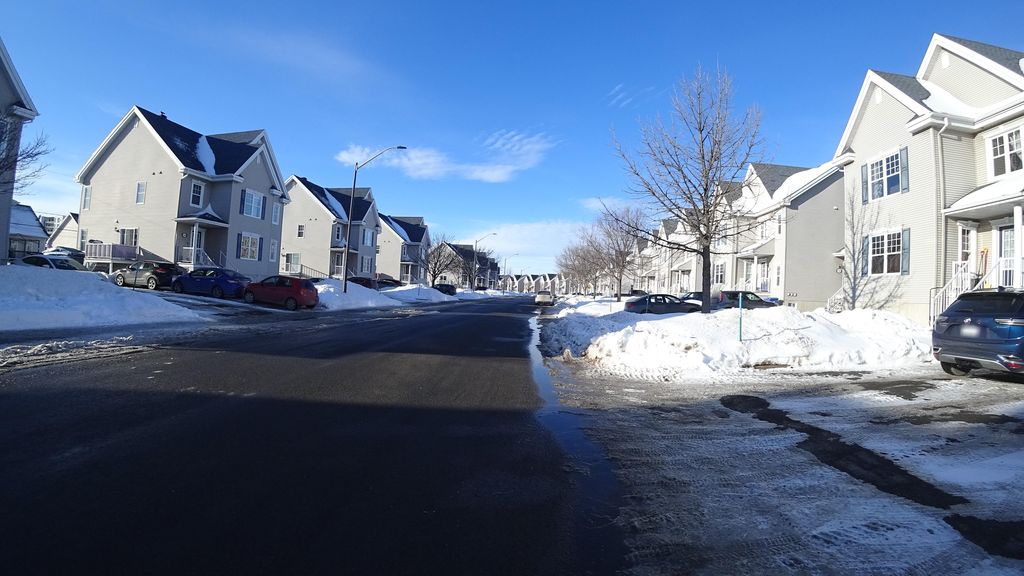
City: quebec_city